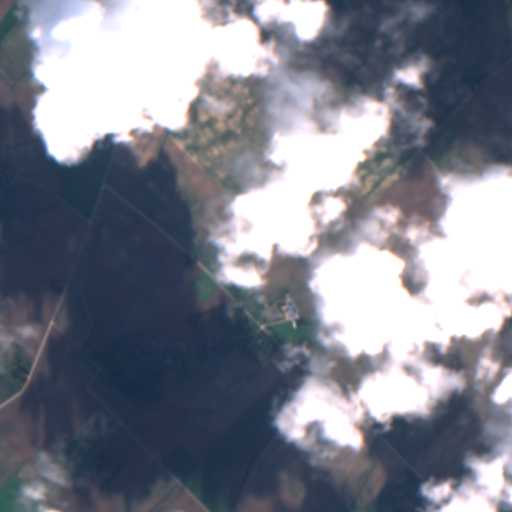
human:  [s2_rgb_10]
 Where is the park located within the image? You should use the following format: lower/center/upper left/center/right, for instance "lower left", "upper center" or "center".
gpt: The park is located in the upper right of the image.
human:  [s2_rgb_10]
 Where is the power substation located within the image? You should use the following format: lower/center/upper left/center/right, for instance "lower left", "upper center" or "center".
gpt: The power substation is located in the lower left of the image.
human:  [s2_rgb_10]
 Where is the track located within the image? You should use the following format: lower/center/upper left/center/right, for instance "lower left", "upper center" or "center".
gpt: There is no track in the image.